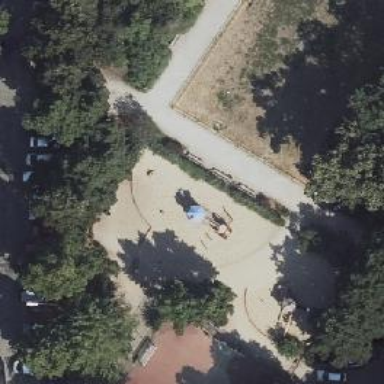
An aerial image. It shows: Picnic table in the playground.